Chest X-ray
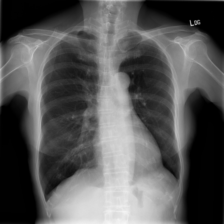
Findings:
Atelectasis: negative
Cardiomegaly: negative
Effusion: negative
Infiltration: negative
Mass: negative
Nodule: negative
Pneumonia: negative
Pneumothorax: negative
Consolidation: negative
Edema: negative
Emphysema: negative
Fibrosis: negative
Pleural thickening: negative
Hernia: negative